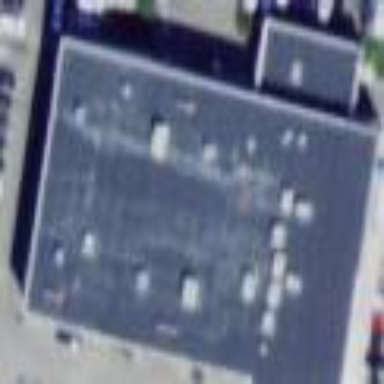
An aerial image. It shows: Building that houses car shop.